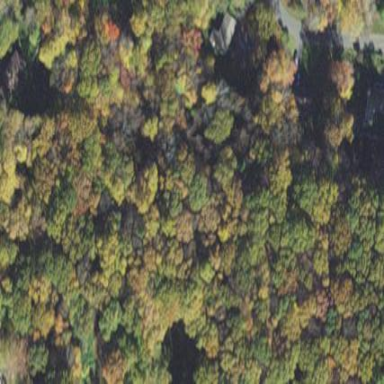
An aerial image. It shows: Existing Preserved Open Space in woodland area.